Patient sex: F
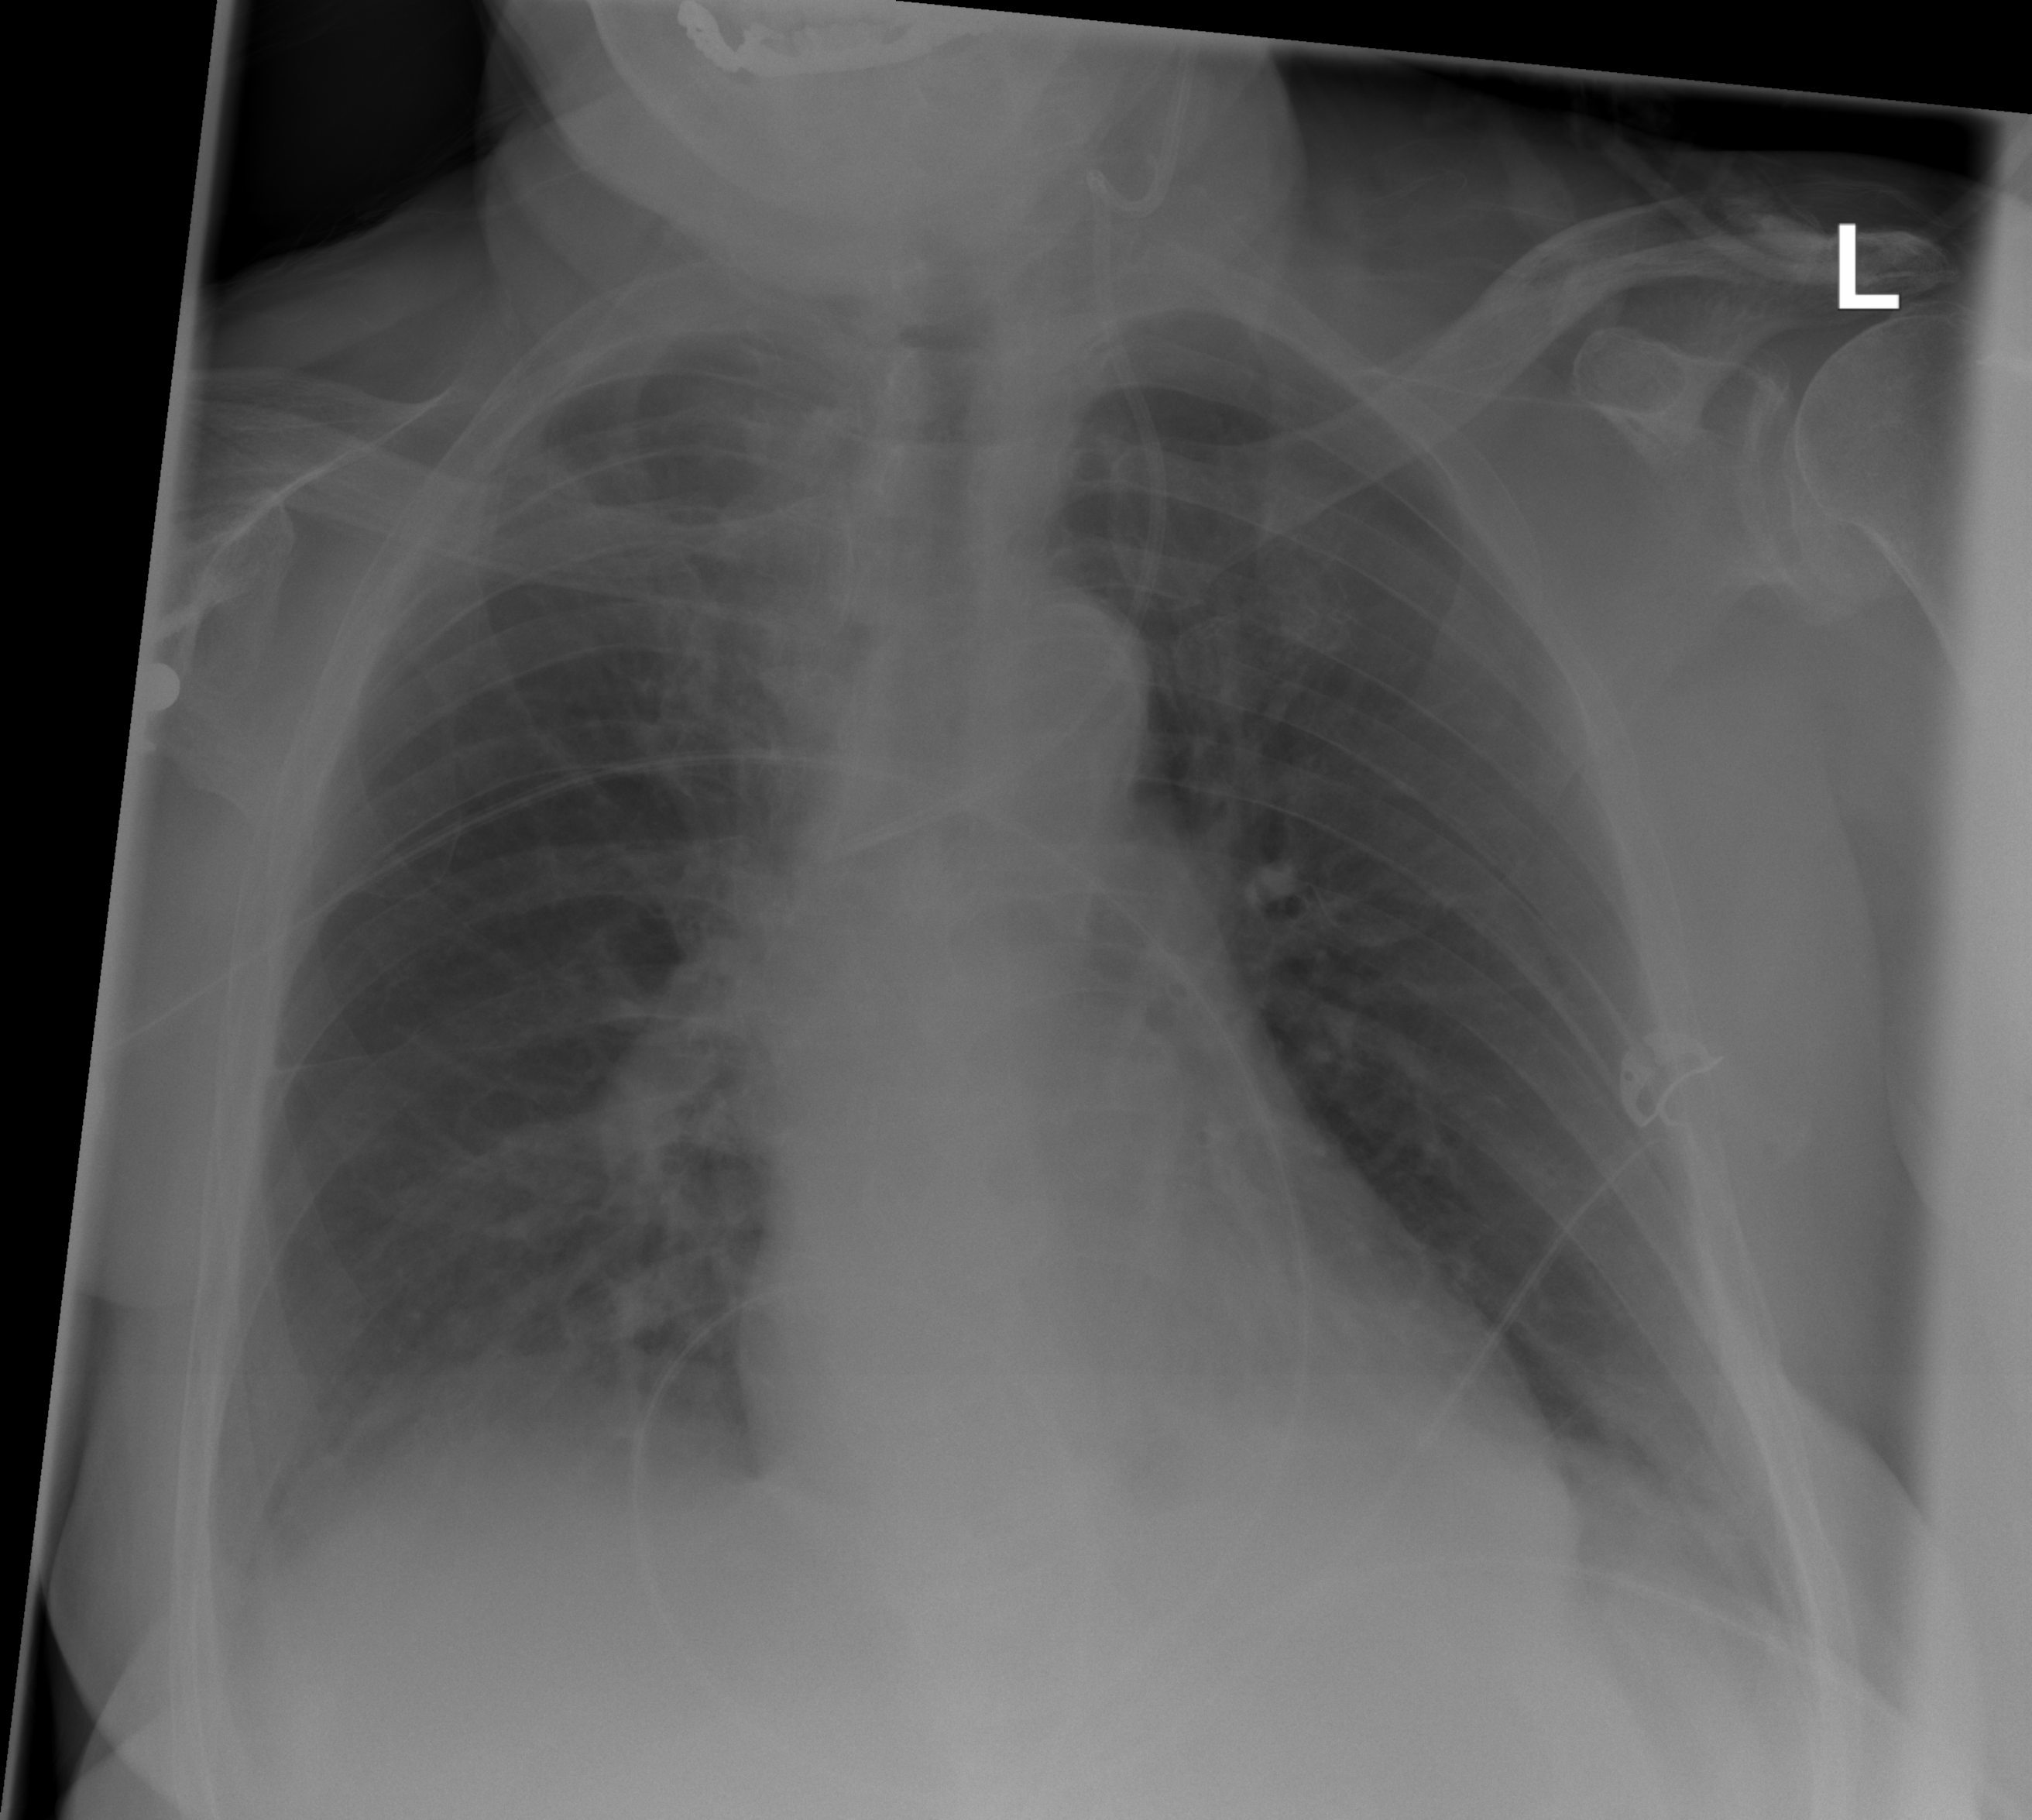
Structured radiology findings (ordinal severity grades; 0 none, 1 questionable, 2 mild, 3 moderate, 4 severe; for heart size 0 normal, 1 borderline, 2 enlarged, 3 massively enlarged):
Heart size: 0
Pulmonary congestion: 0
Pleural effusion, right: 2
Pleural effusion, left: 2
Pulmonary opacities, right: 0
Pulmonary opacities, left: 0
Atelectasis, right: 0
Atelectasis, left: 0